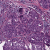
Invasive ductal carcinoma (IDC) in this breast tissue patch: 0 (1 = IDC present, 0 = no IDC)